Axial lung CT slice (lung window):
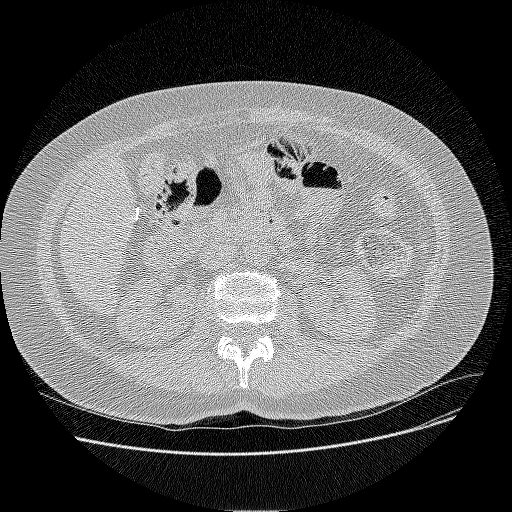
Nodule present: no